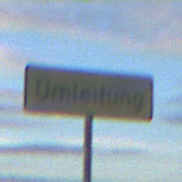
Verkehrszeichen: EndeDerUmleitungsankuendigung
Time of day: SunriseSunset
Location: Outdoor (Suburban)
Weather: PartlyCloudy
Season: NotSpecified
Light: Natural